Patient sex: F
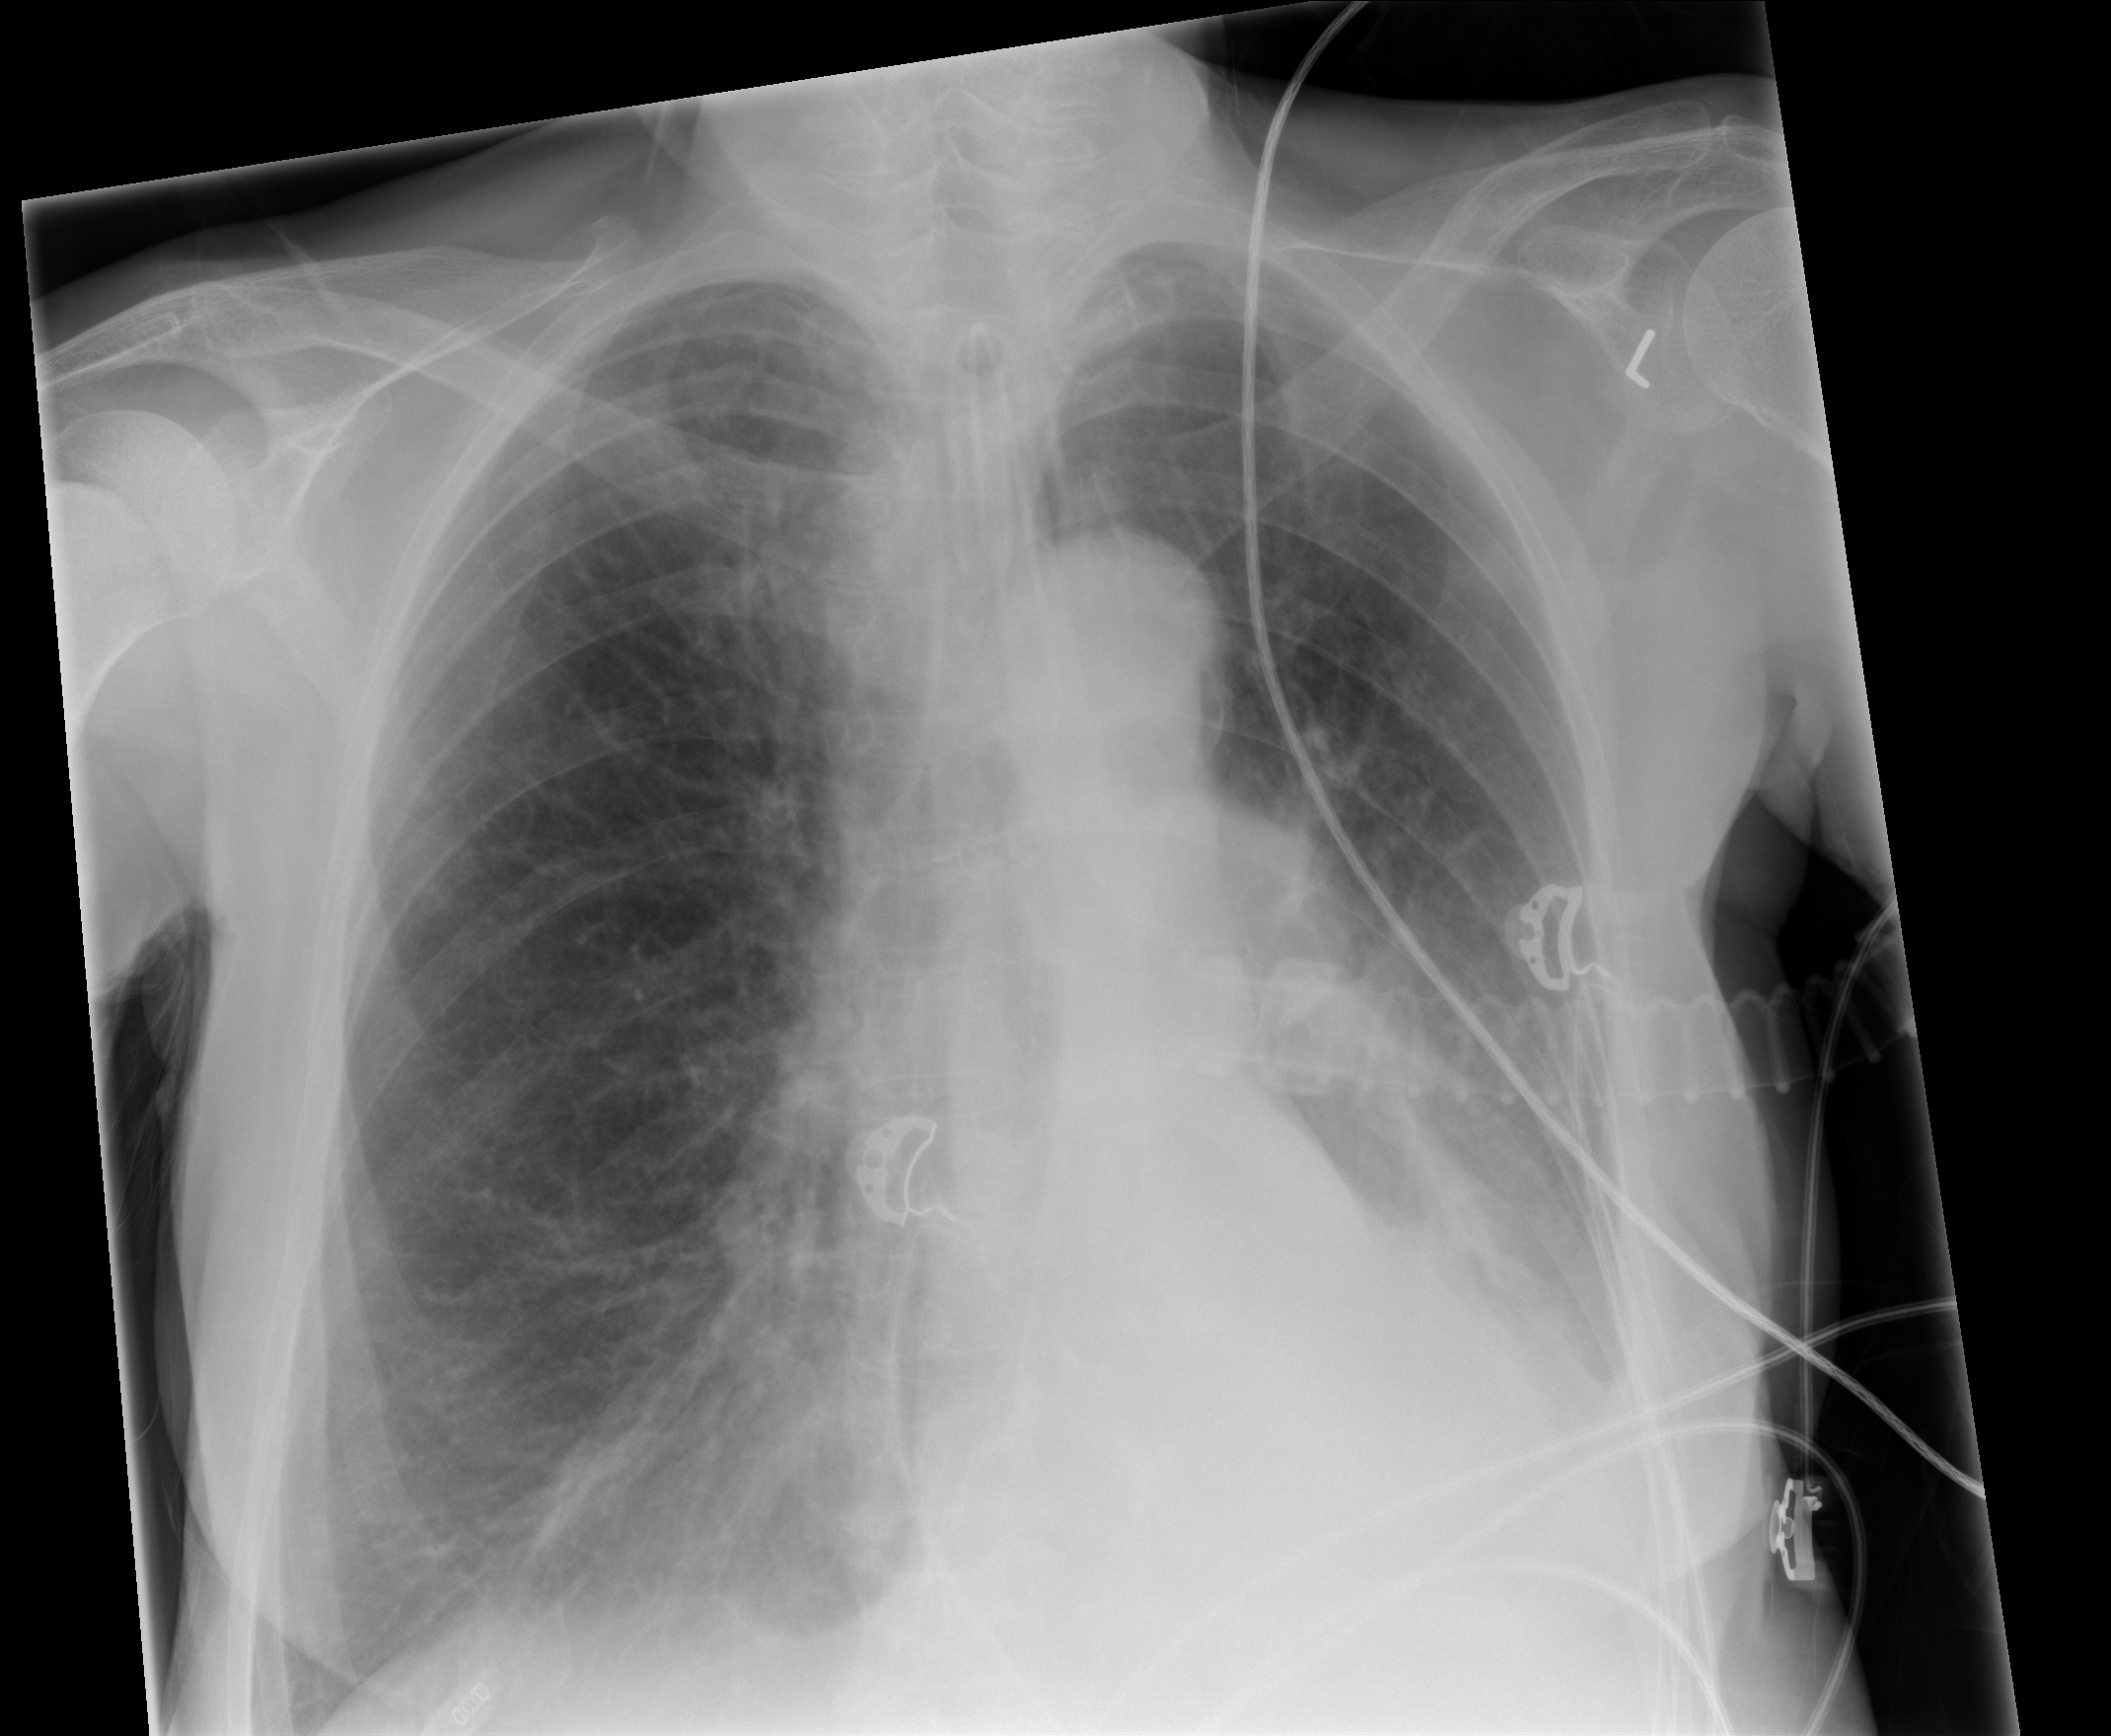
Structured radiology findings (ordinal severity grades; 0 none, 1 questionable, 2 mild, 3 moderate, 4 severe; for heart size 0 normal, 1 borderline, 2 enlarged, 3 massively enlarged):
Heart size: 0
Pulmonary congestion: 0
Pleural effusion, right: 1
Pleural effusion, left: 2
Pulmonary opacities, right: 0
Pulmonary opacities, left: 0
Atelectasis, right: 2
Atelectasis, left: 2